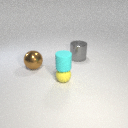
small yellow rubber sphere in front of large brown metal sphere